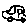
Label: car